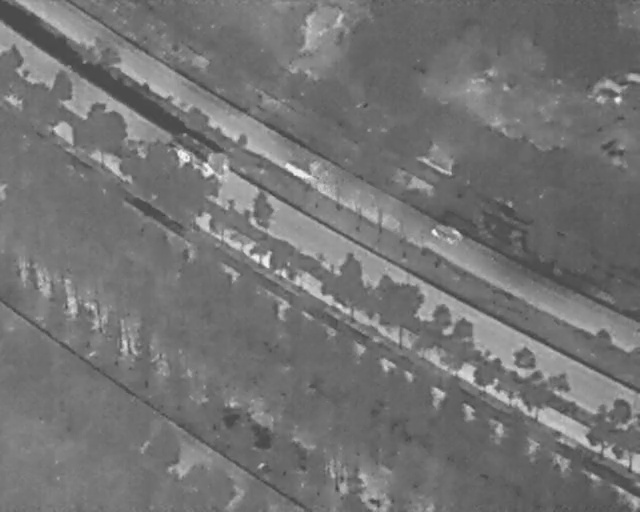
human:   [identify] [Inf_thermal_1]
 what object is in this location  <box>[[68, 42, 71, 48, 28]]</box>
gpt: <ref>1 small car at the center</ref>